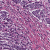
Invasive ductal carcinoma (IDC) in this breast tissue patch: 1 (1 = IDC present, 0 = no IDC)